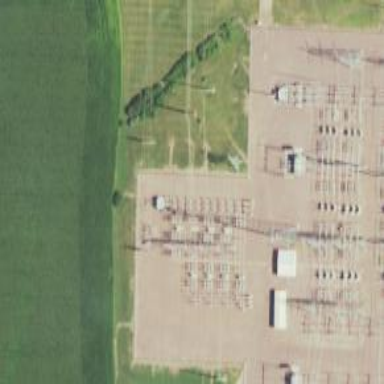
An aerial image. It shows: Switch used for power control.